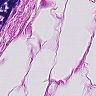
Metastatic tissue present: no